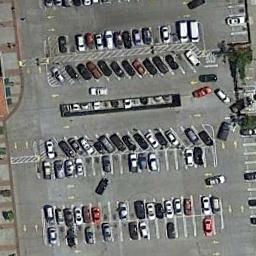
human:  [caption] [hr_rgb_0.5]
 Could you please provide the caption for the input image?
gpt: There are many different colored cars in the parking lot .

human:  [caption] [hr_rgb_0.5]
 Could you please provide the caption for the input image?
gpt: The parking lot is full of cars .

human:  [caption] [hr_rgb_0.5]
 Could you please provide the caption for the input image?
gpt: The parking lot has some cars arranged neatly in lines .

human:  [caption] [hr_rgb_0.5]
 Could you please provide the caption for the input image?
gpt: About half of the parking space in the parking lot is occupied .

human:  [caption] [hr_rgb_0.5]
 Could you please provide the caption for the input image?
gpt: There are some cars on the parking lot .